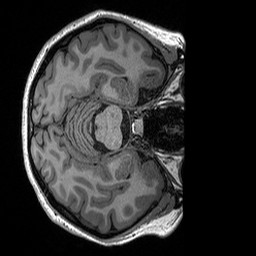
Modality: T1w
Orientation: axial
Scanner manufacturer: siemens
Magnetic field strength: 3 T
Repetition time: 2.3 s
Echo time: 0.00298 s